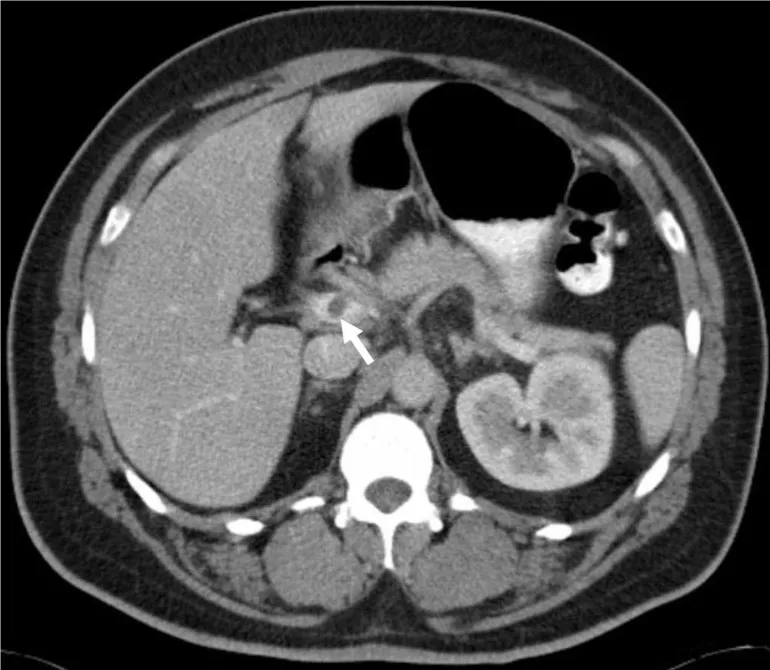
Contrast enhanced CT of the abdomen showing a nonocclusive thrombus within the main portal vein (white arrow).
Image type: radiology (ct)